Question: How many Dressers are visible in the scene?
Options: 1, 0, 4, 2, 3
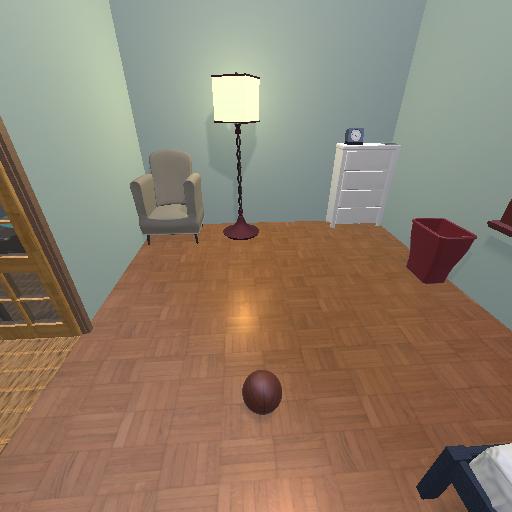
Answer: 1